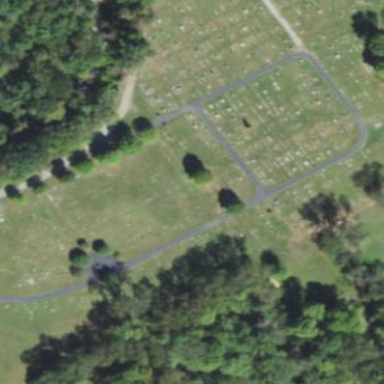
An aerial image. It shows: Cemetery.